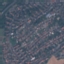
Land use / land cover: Residential